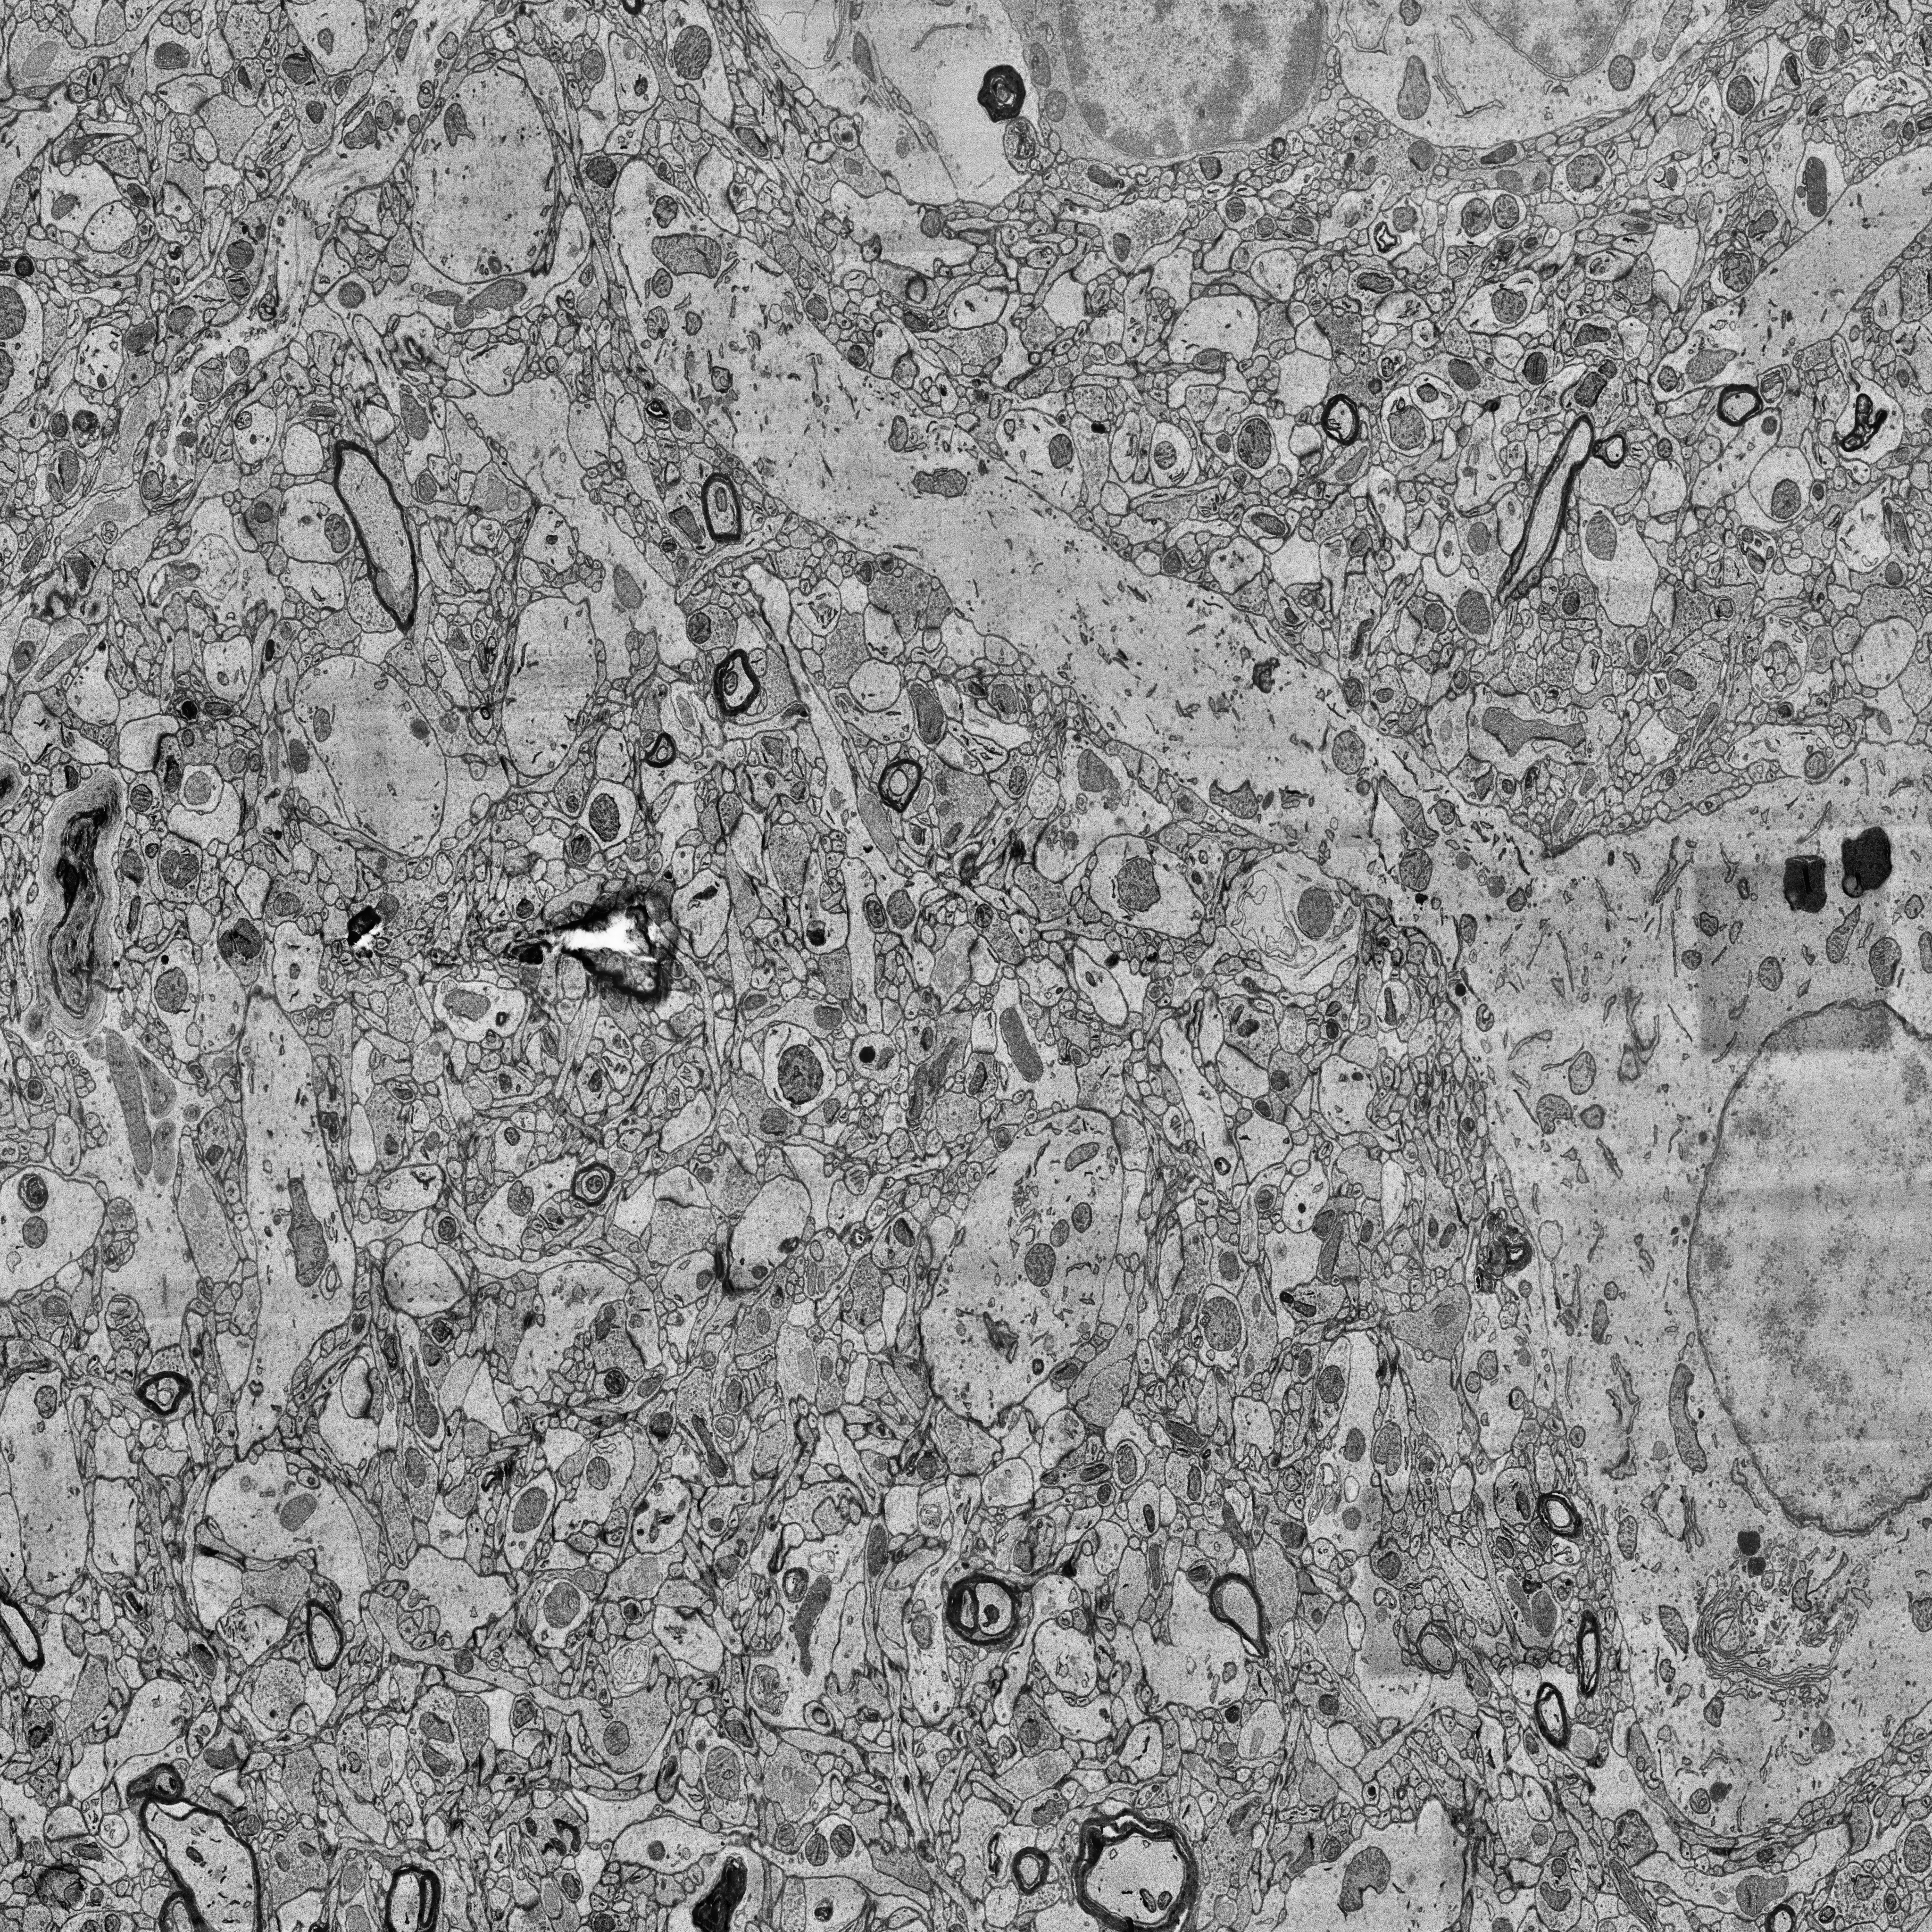
Electron microscopy slice of human cortex tissue
Slice depth (z): 237
Mitochondria instances in slice: 497